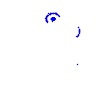
Particle: electron